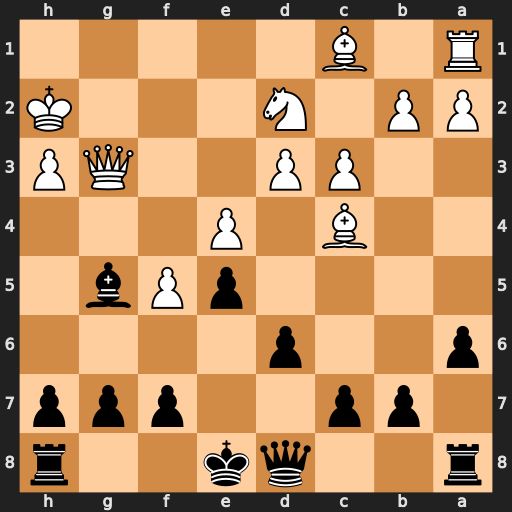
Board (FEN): r2qk2r/1pp2ppp/p2p4/4pPb1/2B1P3/2PP2QP/PP1N3K/R1B5
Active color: b
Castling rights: kq
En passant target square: -
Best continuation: Bf4 Nf3 Bxg3+